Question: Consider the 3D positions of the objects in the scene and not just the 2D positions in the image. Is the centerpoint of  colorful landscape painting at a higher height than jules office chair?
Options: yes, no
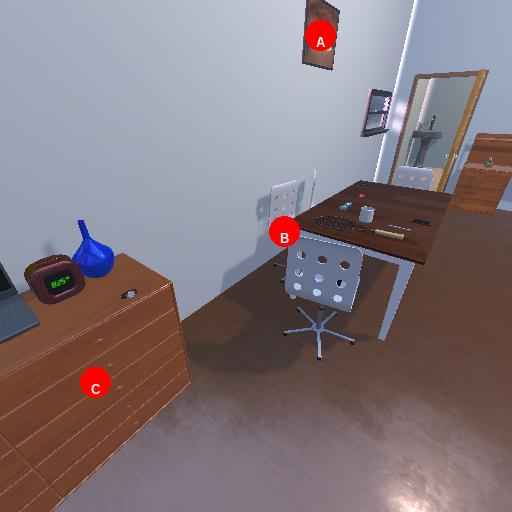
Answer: yes